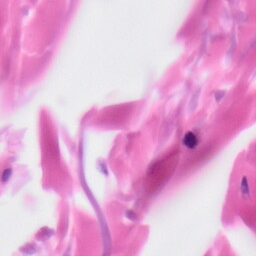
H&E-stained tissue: Skin